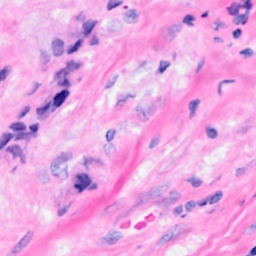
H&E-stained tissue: Breast